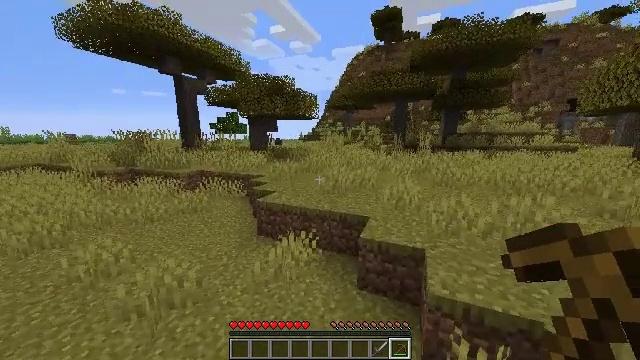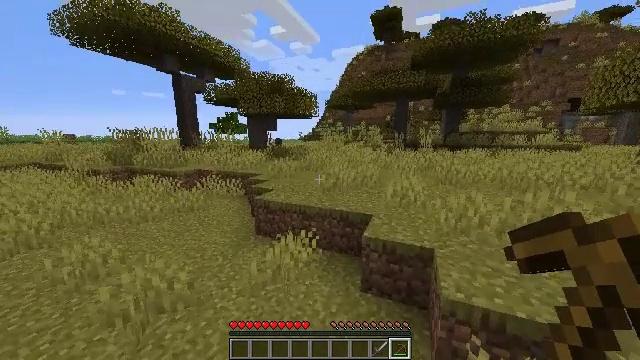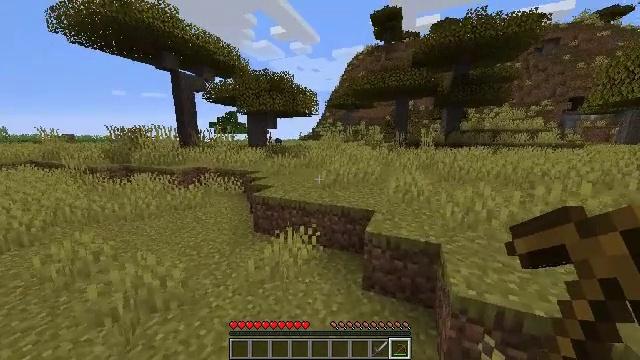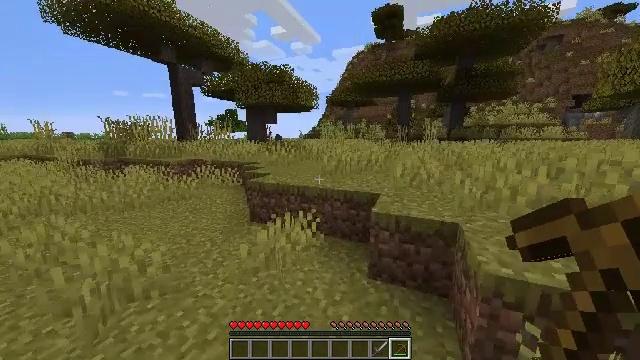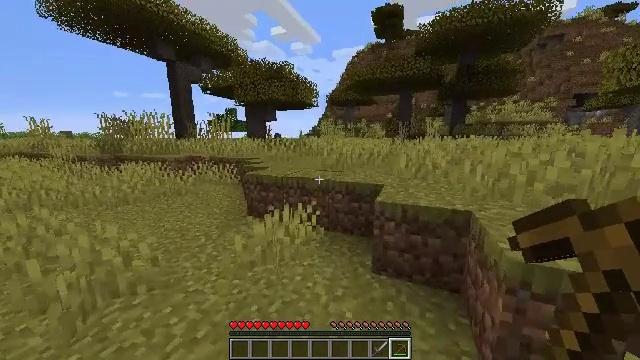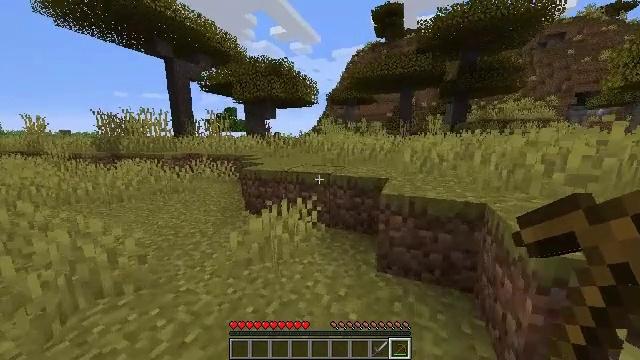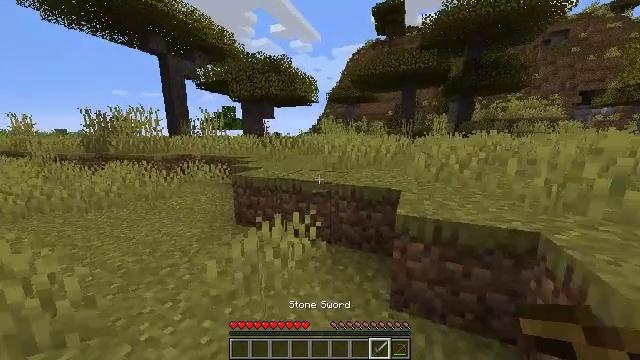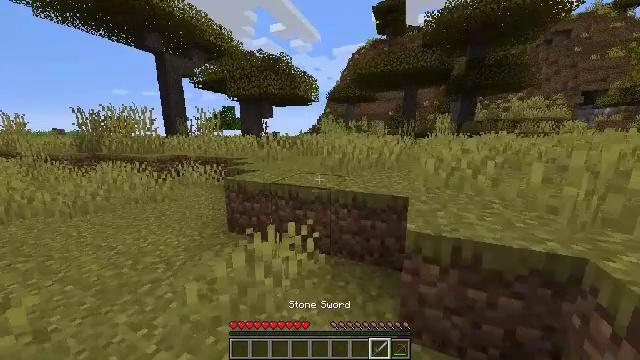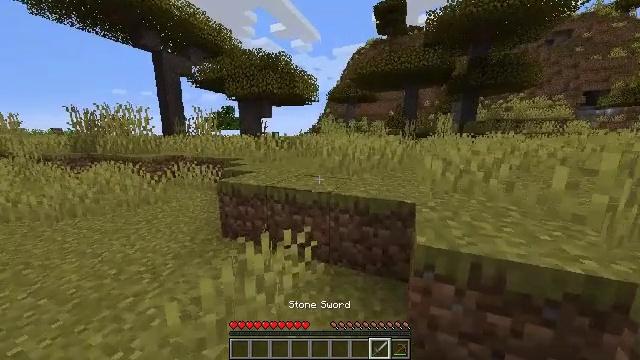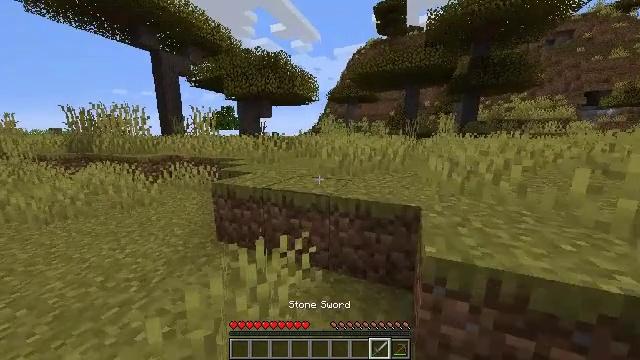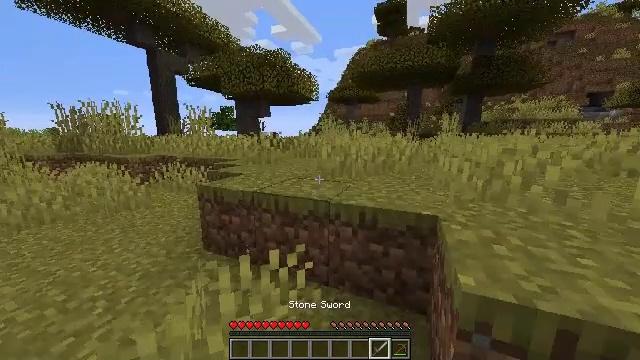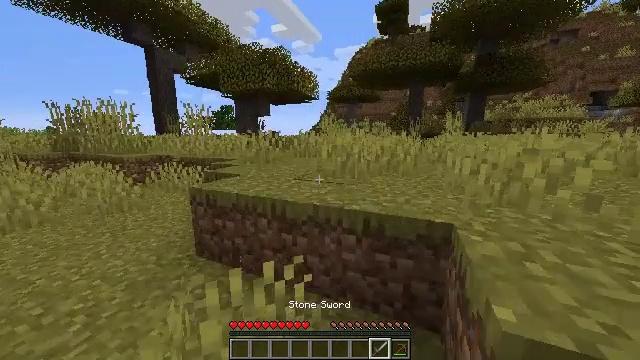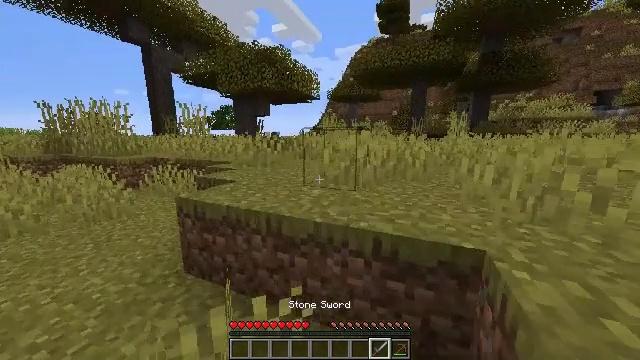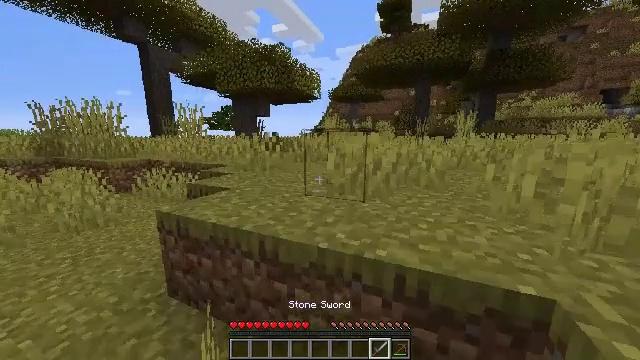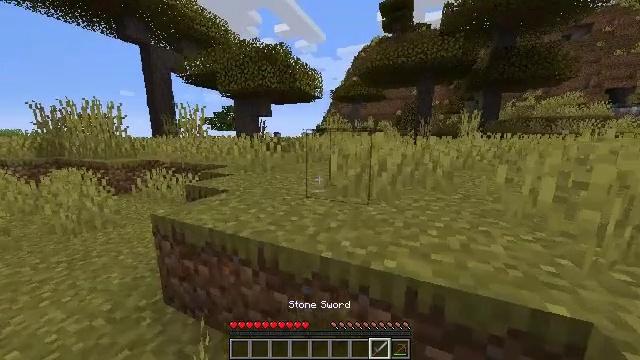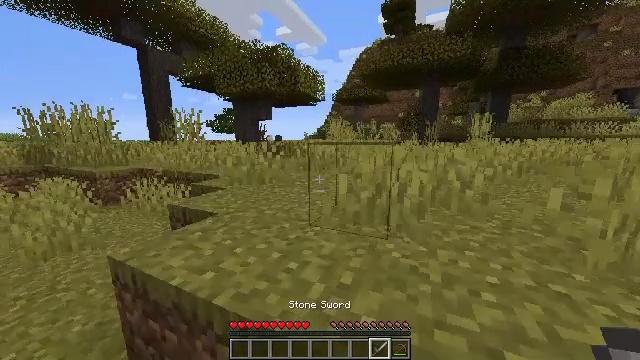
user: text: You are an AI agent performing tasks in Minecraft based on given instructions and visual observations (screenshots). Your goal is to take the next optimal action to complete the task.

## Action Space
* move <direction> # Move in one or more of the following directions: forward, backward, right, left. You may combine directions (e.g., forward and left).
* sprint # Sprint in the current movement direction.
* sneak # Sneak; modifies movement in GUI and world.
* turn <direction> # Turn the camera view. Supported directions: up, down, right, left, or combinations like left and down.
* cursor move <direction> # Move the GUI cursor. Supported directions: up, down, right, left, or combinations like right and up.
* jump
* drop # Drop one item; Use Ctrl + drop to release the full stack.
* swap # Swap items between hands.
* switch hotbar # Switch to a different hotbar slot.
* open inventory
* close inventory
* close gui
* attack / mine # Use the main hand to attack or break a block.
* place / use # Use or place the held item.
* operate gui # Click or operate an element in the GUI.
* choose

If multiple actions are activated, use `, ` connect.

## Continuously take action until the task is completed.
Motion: motion action
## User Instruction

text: Clear the ground by mining grass.
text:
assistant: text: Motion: move forward
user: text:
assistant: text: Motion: move forward
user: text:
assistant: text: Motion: move forward
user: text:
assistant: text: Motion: move forward
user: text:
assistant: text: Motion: move forward
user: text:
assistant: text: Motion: move forward
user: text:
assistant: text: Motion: move forward
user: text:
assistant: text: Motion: move forward
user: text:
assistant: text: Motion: move forward
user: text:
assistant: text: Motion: move forward
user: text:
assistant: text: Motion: move forward
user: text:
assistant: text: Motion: move forward
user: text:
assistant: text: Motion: move forward
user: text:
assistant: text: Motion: move forward
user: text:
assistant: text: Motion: move forward, jump
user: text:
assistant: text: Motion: move forward, jump
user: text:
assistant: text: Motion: move forward, jump
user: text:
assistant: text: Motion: move forward, jump
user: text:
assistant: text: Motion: move forward
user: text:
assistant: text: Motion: move forward
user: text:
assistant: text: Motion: move forward, turn left
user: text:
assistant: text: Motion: move forward, turn left
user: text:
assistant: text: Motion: move forward, turn left
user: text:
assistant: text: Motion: move forward, turn left, jump
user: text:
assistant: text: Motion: move forward, turn left, jump
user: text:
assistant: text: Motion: move forward, jump
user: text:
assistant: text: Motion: move forward, jump
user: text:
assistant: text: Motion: move forward, jump
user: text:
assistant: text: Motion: move forward
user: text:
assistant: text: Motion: move forward